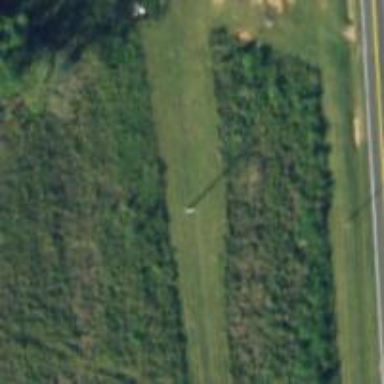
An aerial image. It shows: Power pole.